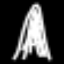
Label: The Eiffel Tower